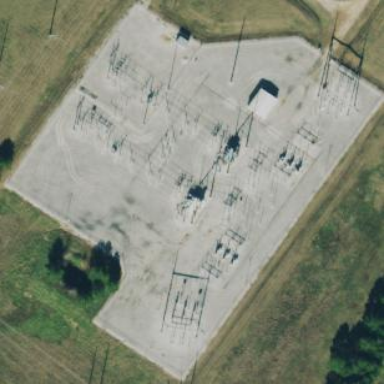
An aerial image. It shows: Outdoor power substation. The substation is at the transmission level. It is surrounded by fence.